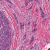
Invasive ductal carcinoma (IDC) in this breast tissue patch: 1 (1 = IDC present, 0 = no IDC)